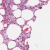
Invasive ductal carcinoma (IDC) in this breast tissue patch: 0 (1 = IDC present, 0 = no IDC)